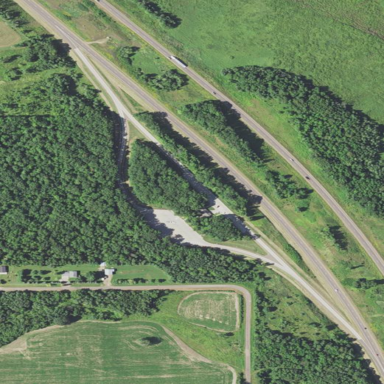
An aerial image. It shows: Rest area along the road.